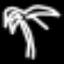
Label: palm tree